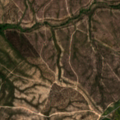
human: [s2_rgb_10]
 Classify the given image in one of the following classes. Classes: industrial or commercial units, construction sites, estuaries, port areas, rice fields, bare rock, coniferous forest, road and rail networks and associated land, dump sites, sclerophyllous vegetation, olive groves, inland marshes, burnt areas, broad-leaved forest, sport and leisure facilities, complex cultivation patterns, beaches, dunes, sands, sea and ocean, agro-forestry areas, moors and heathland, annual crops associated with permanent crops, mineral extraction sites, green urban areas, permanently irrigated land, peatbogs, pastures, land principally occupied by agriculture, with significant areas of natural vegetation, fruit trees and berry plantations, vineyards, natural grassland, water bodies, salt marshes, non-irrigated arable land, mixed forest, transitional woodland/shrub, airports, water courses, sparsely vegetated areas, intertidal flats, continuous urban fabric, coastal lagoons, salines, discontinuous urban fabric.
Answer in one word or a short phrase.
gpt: agro-forestry areas, transitional woodland/shrub